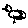
Label: bird